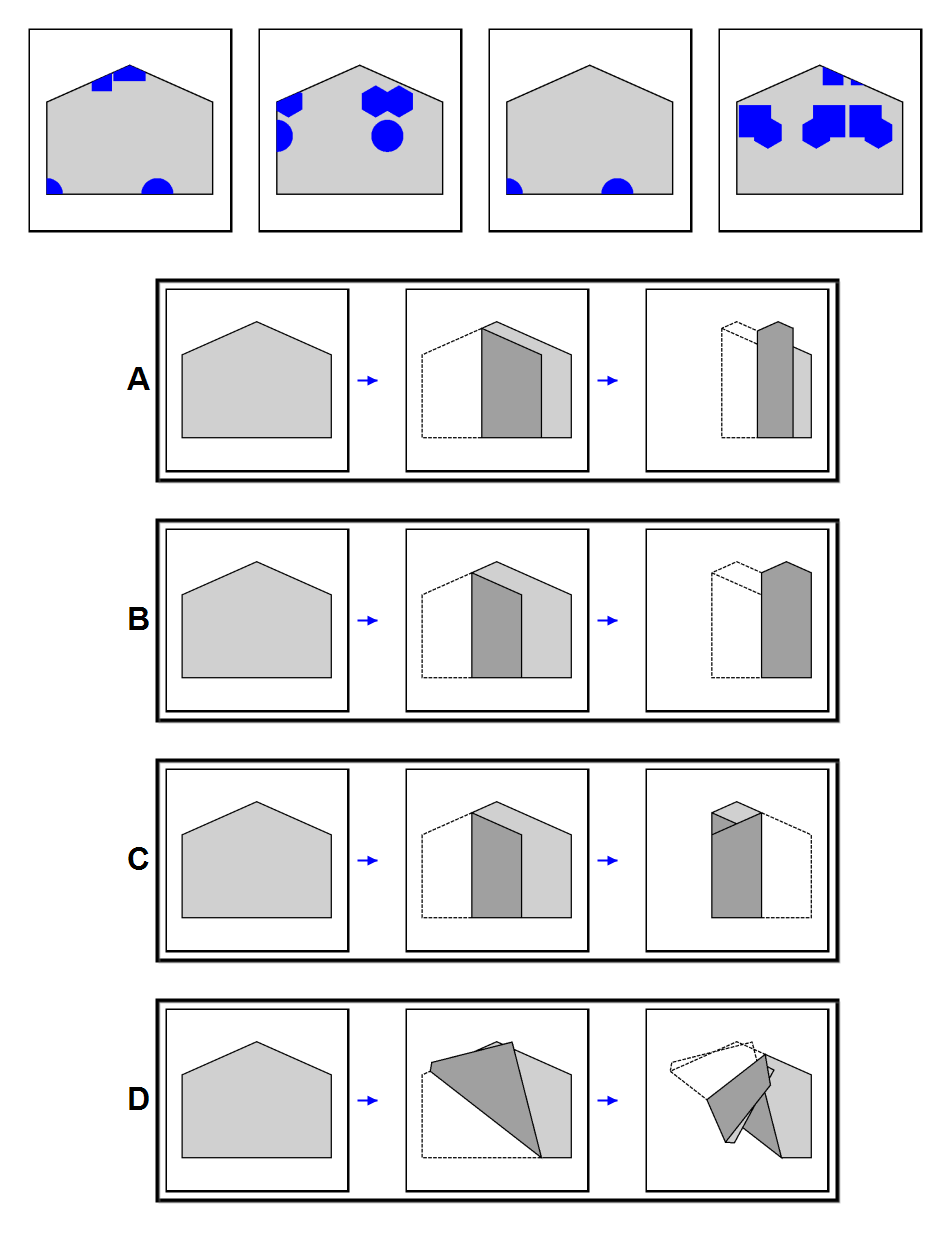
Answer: B